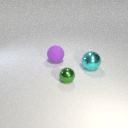
small green metal sphere to the right of large purple rubber sphere